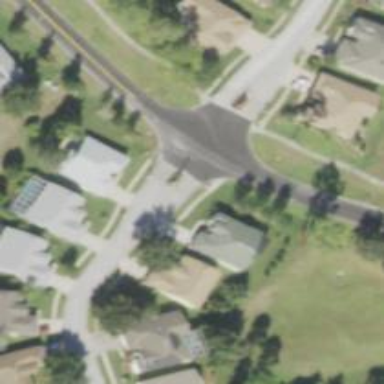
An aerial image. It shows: Unmarked road crossing.